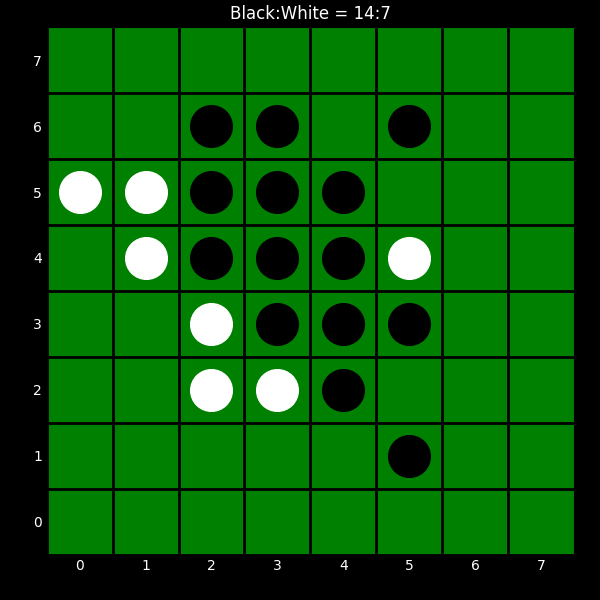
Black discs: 14
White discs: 7